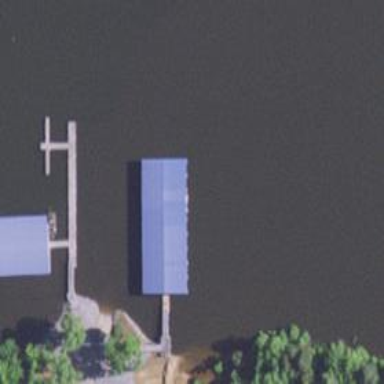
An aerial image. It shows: Man-made pier.